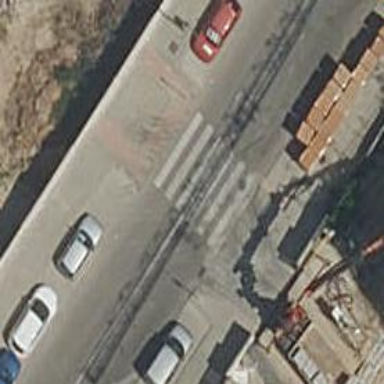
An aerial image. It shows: Zebra crossing on the road.